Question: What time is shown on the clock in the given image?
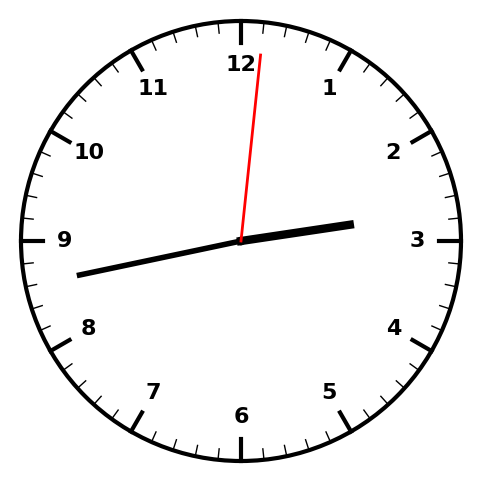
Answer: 02:43:01